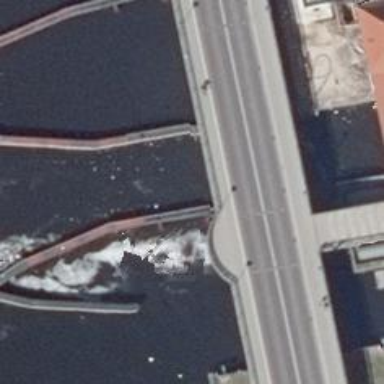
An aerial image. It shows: Tertiary road on bridge with asphalt surface. The bridge has beam structure and separate sidewalk.